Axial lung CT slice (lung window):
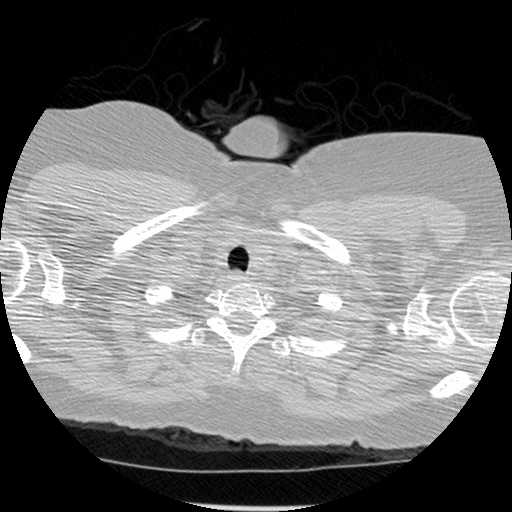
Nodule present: no